Interaction volume radius: 5 \u00c5
Interaction volume height: 10 \u00c5
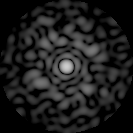
Disorder parameter: 0.8158